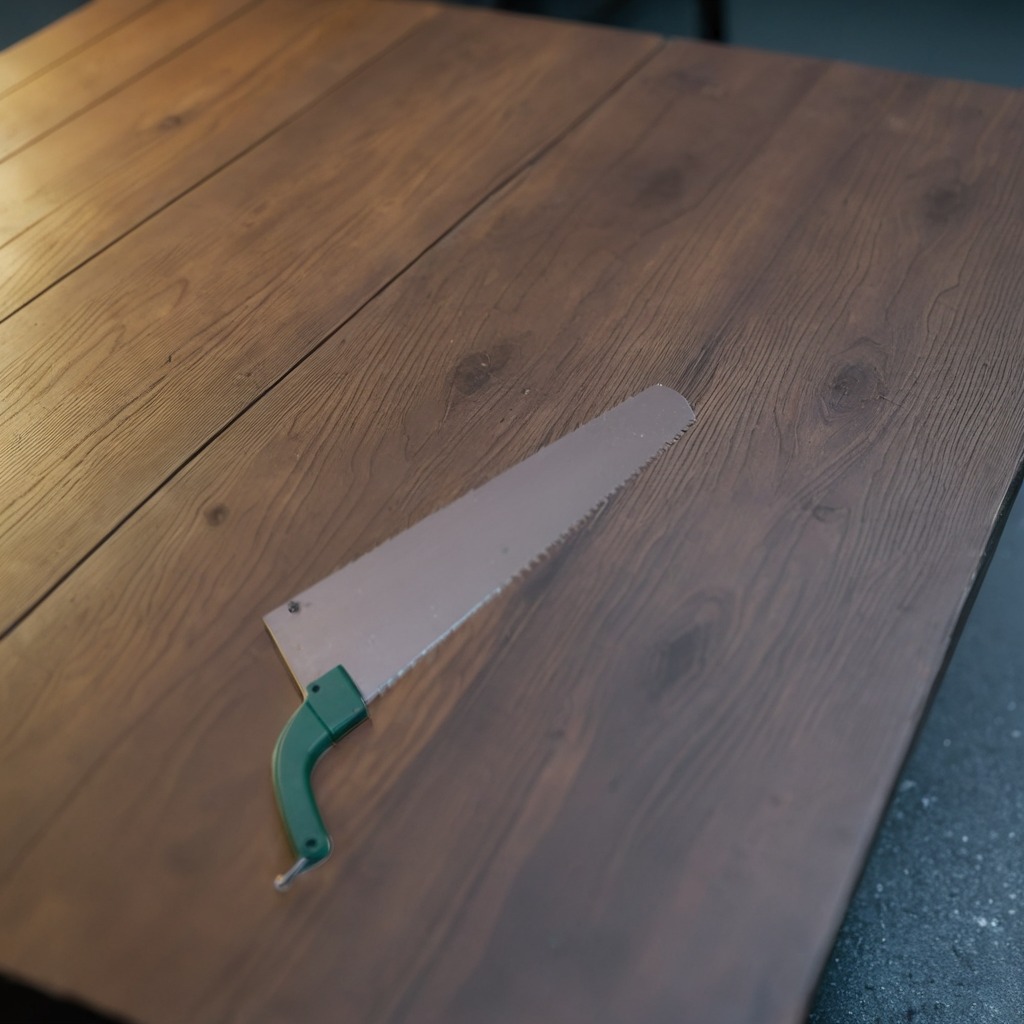
A metal saw is lying on the table.